Interaction volume radius: 5 \u00c5
Interaction volume height: 15 \u00c5
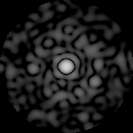
Disorder parameter: 0.8567